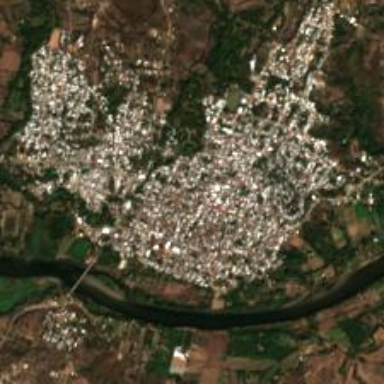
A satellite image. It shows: Town.